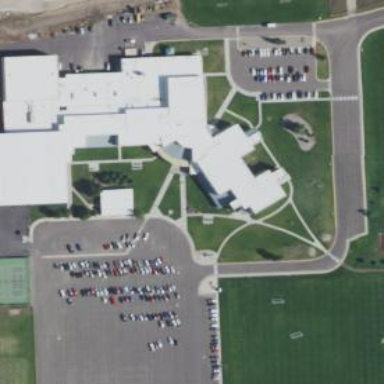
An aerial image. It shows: School building.